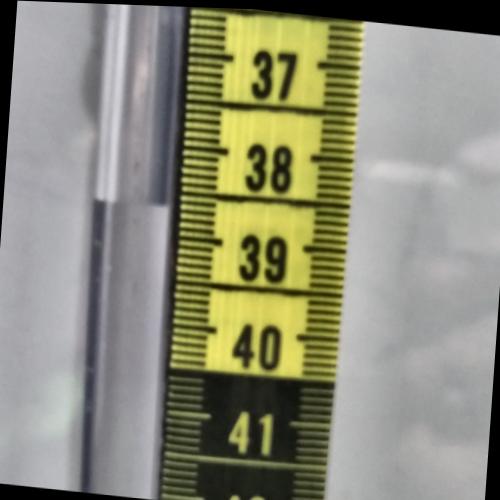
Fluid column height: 38.7 cm